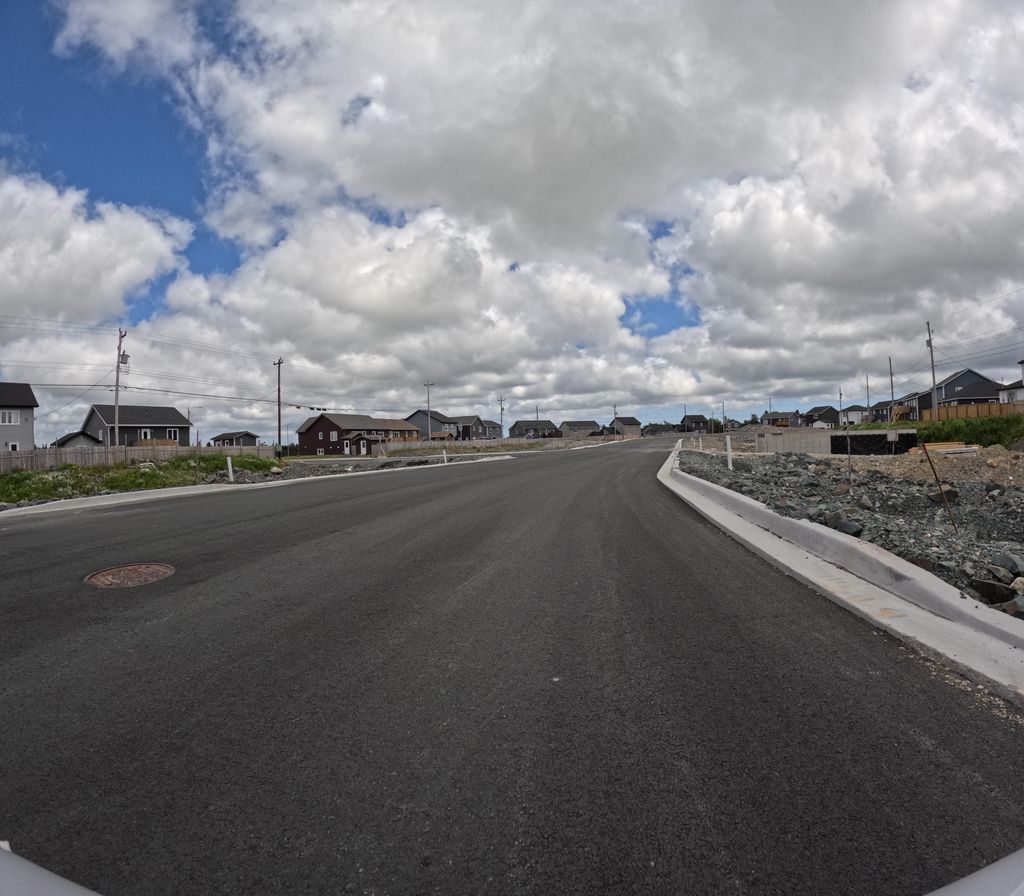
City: st_johns